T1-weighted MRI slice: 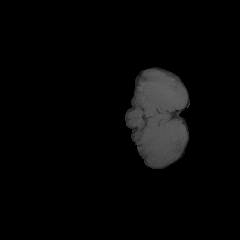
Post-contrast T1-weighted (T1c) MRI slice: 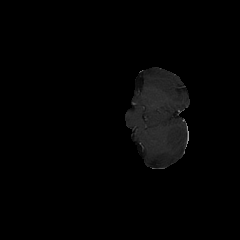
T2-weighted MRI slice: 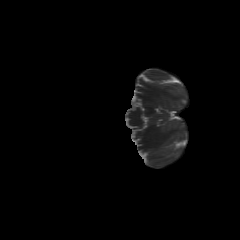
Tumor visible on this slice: no